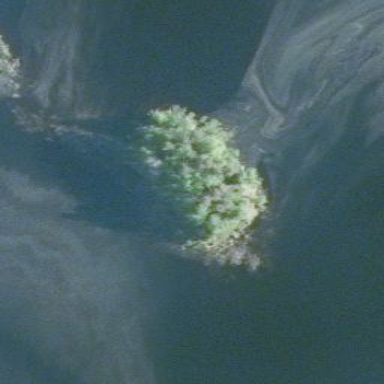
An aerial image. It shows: Islet covered with woodland.